Interaction volume radius: 5 \u00c5
Interaction volume height: 15 \u00c5
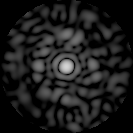
Disorder parameter: 0.8777